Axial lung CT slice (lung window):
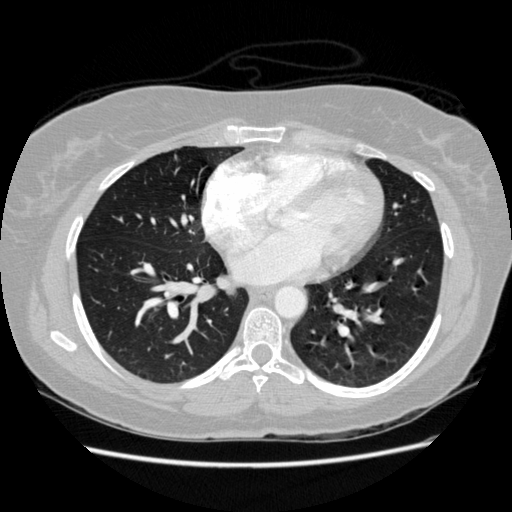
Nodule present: yes
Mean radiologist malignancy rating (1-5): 2